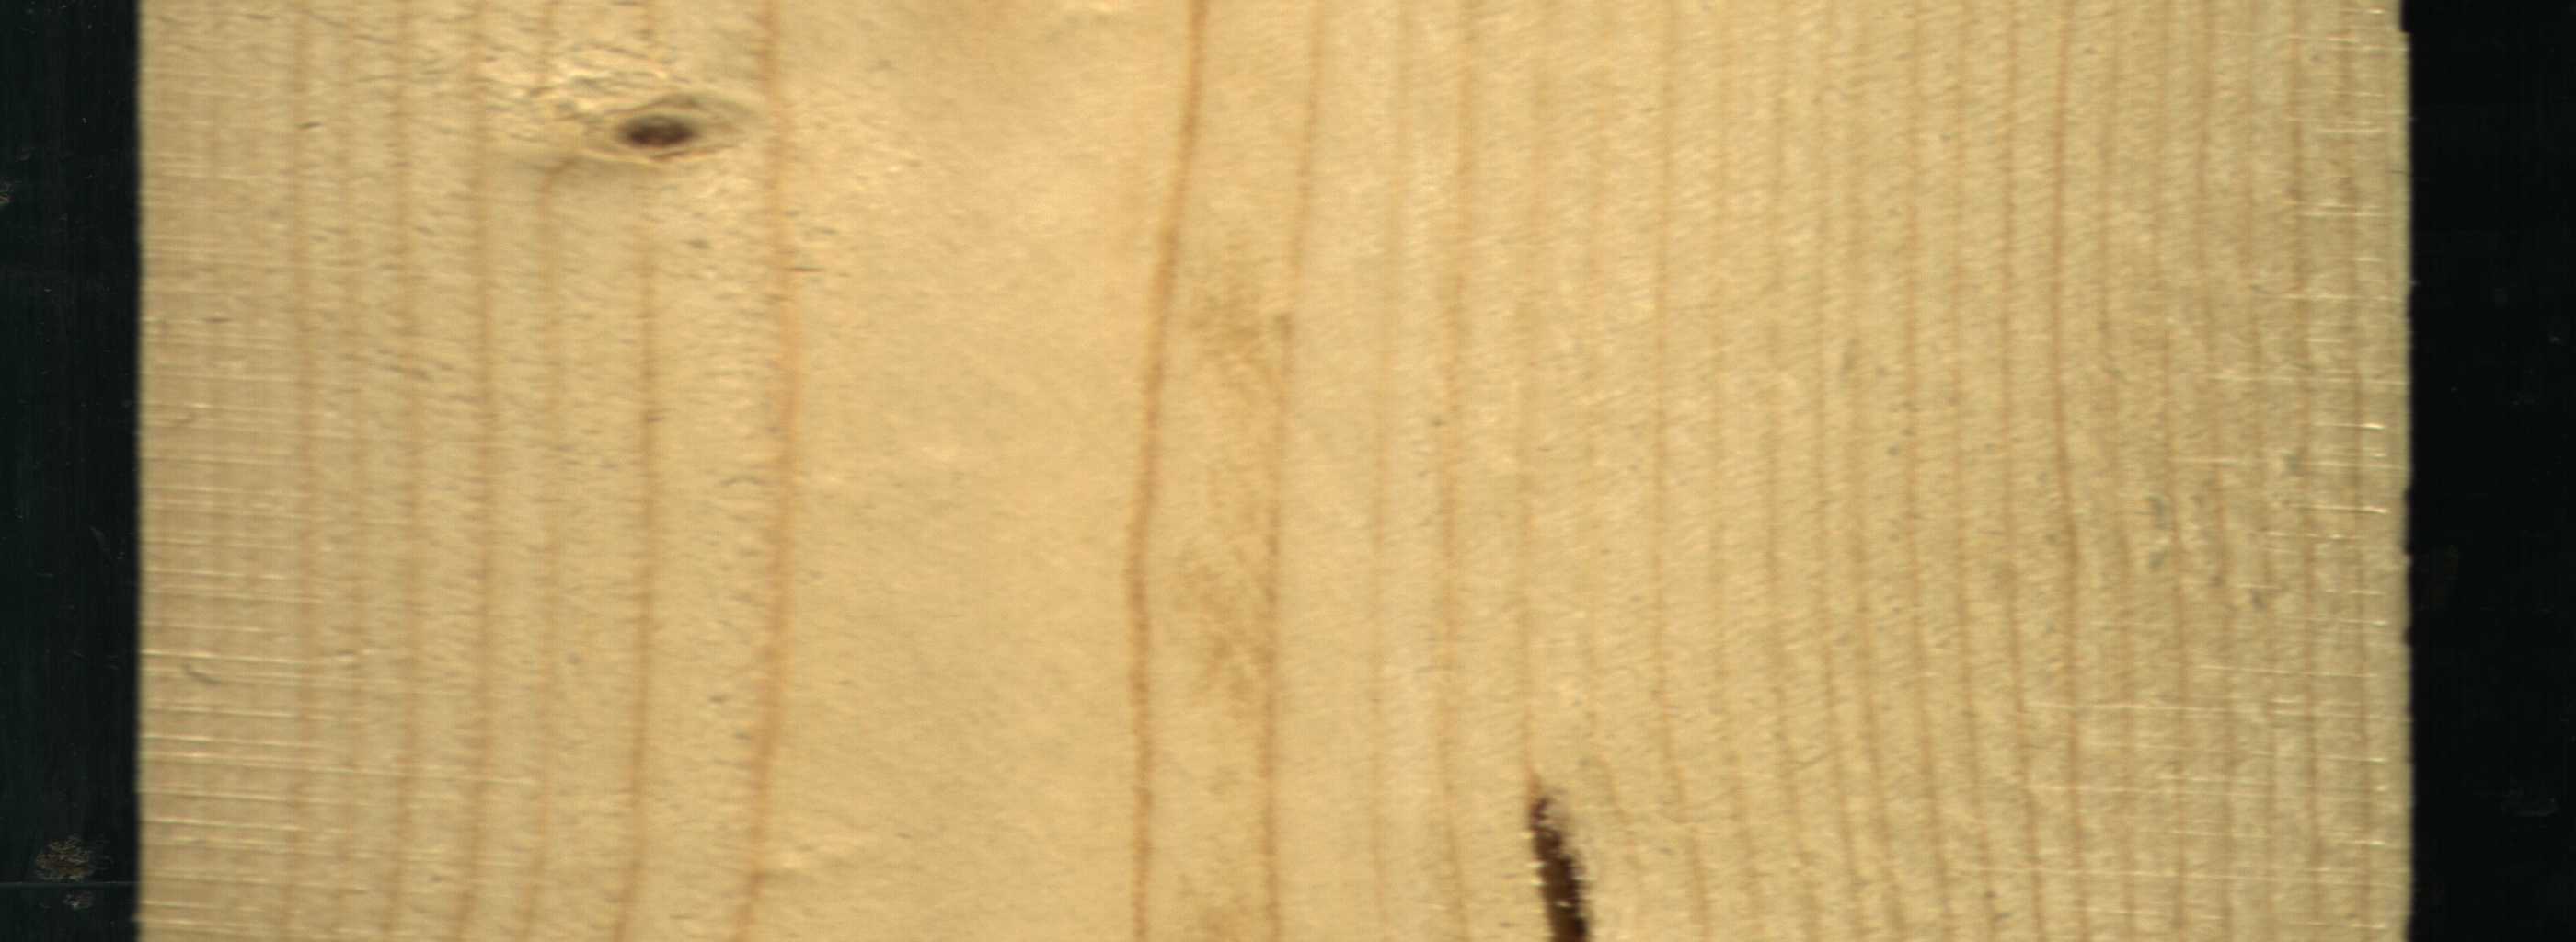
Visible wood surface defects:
resin
Live_Knot